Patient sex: F
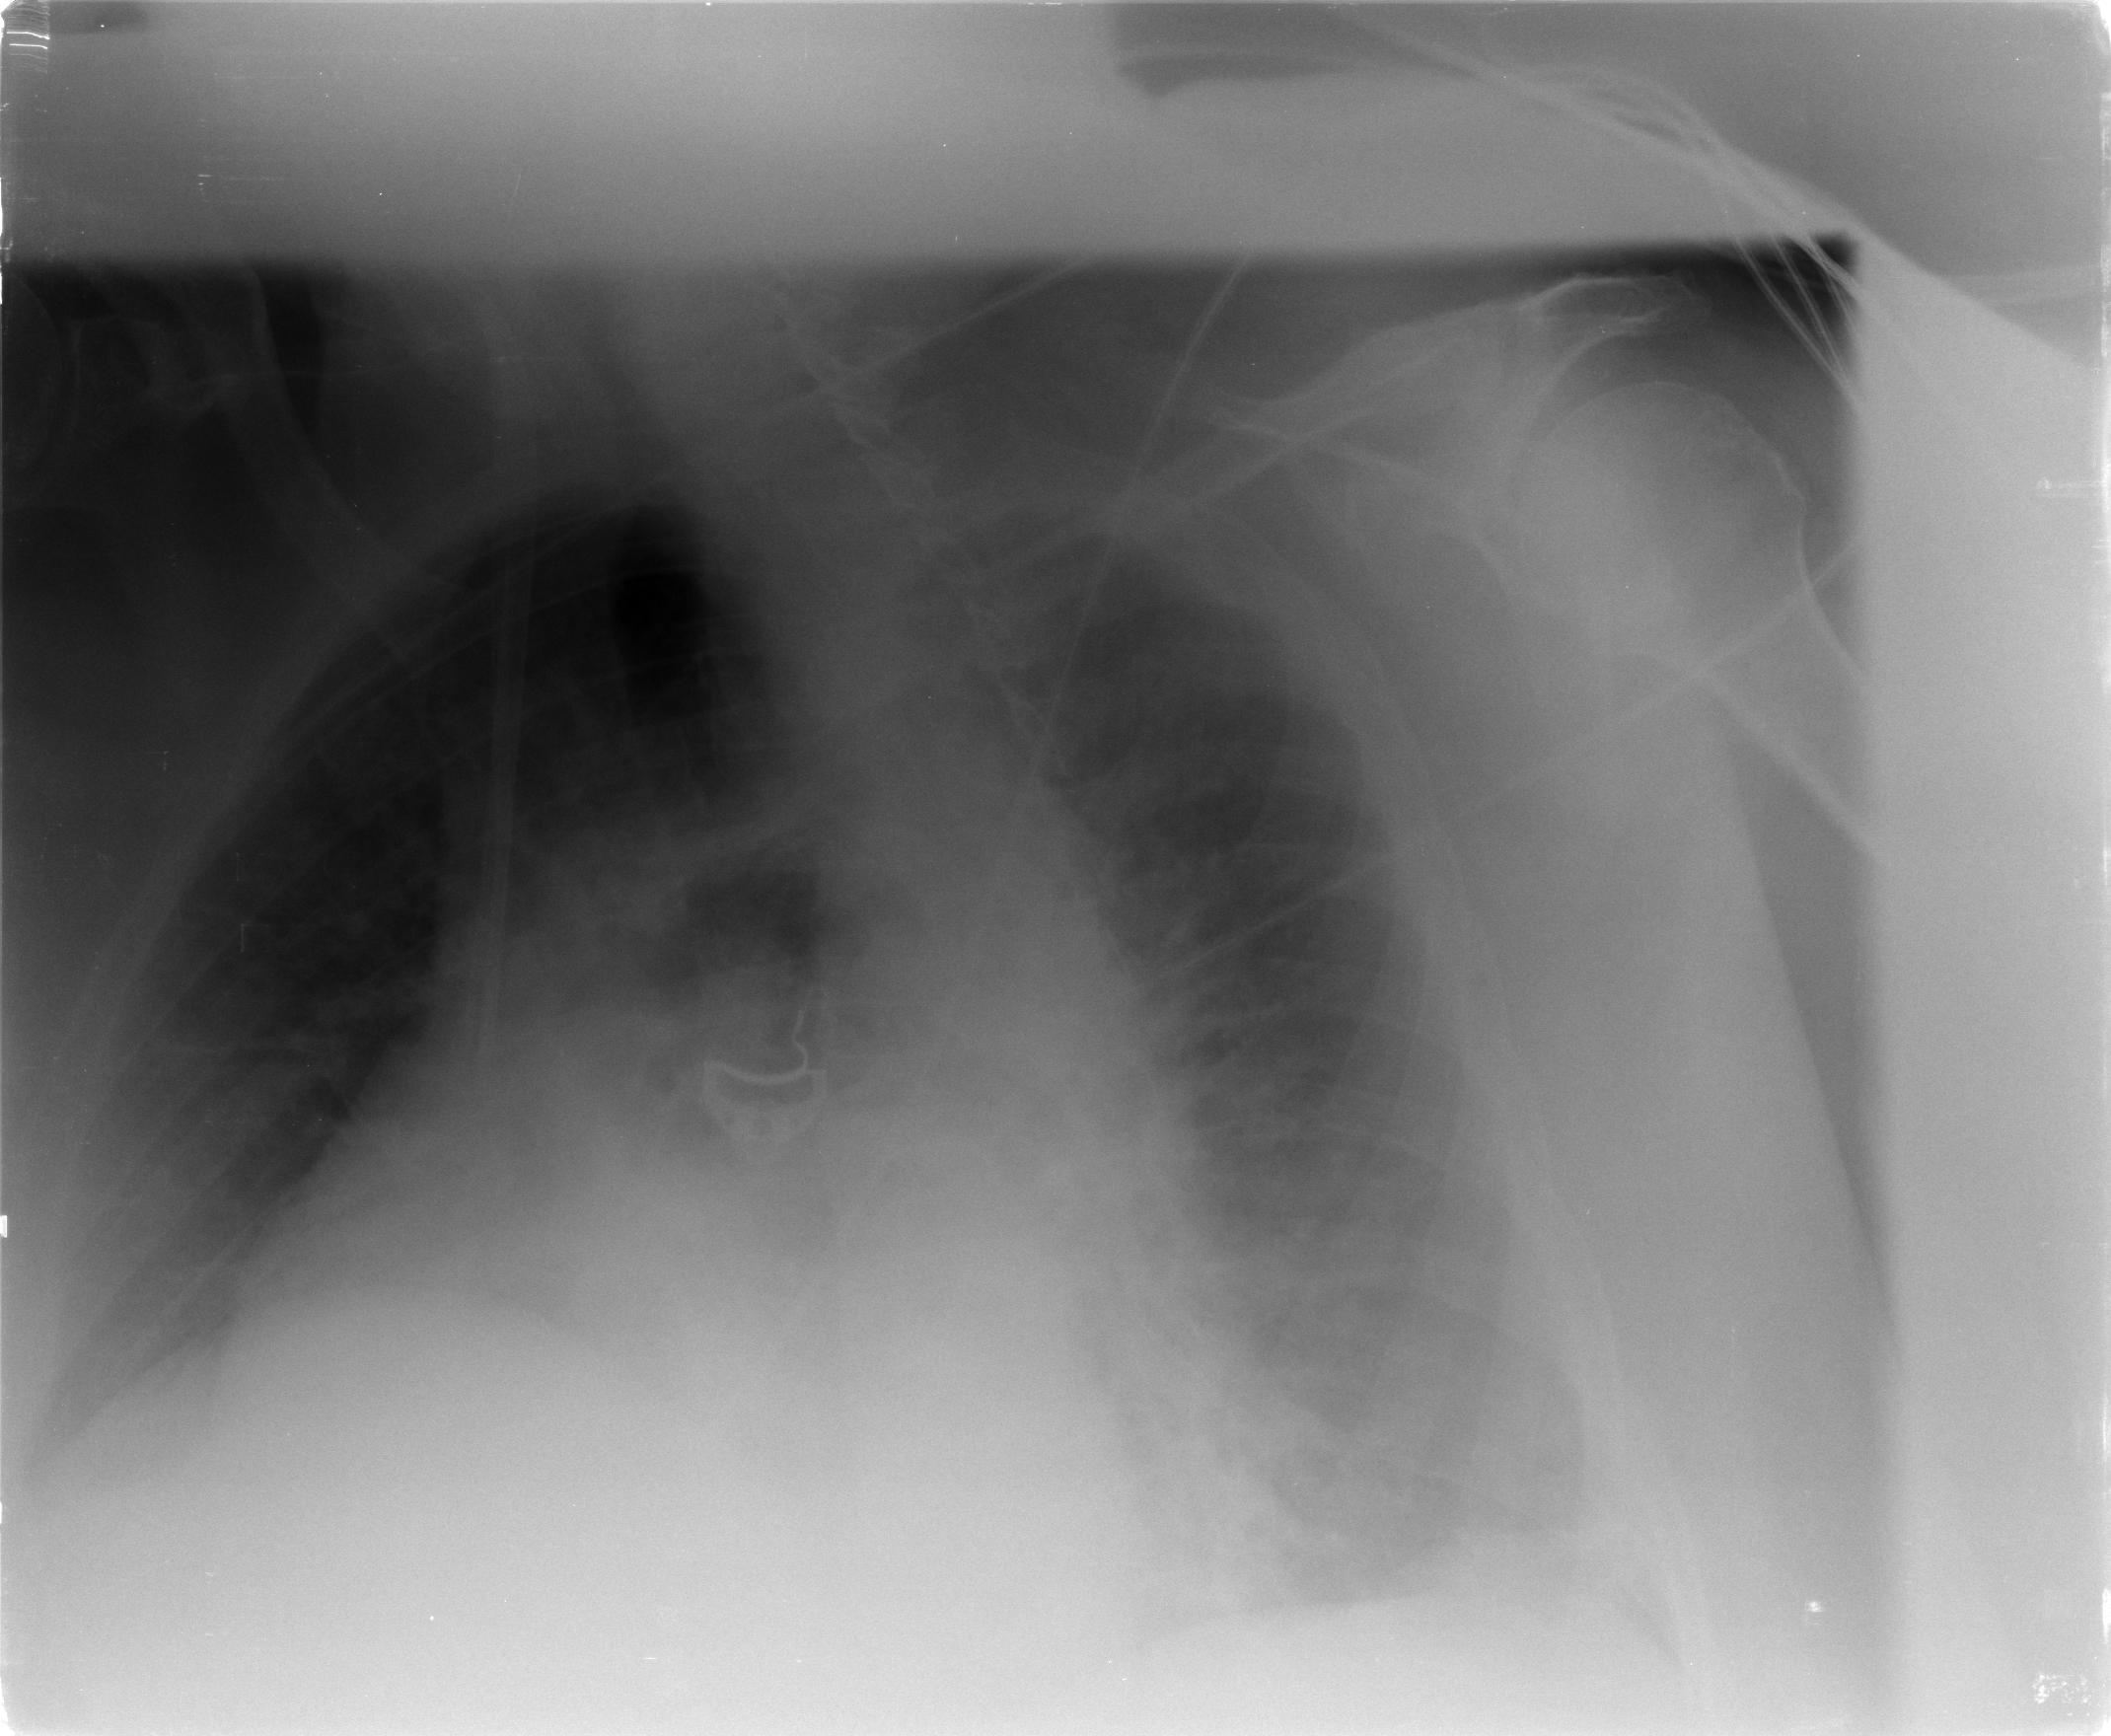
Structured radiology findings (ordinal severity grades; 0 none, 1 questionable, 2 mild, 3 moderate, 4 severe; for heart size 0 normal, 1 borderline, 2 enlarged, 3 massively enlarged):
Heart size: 2
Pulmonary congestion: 2
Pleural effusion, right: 2
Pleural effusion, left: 1
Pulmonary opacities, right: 0
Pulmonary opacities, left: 0
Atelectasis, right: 0
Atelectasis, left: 0